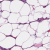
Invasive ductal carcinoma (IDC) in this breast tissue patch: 0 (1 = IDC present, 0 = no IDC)